Interaction volume radius: 10 \u00c5
Interaction volume height: 10 \u00c5
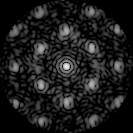
Disorder parameter: 0.3555